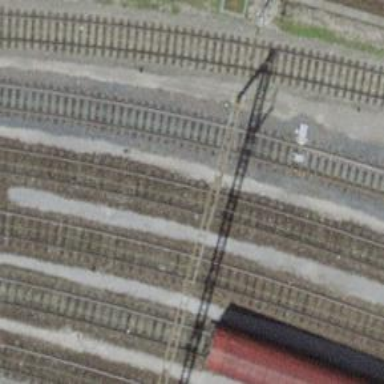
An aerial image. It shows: Railway yard with one track. The railway is electrified with contact line.